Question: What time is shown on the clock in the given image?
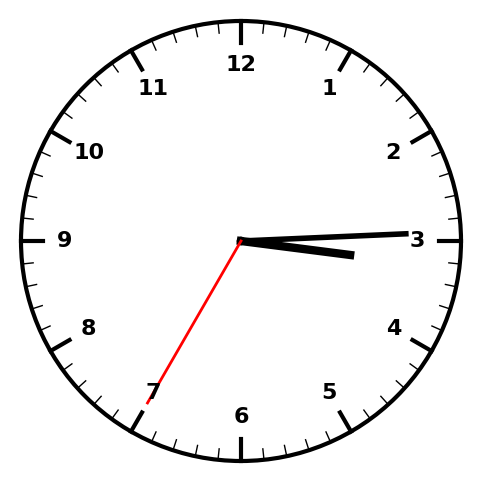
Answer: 03:14:35